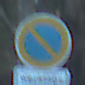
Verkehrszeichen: EingeschraenktesHalteverbot
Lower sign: ZeitangabenMitBeschraenkungAufWochentage7
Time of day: MorningAfternoon
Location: Outdoor (Nature)
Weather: Clear
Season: NotSpecified
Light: Natural